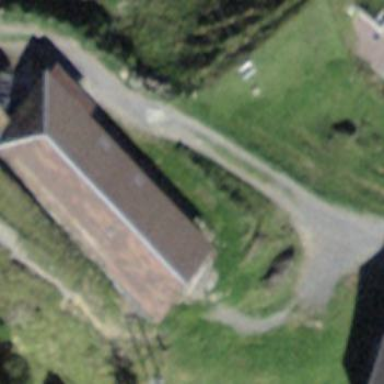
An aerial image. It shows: Farm auxiliary building.